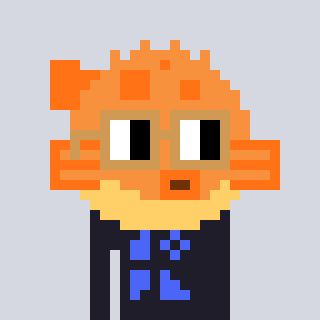
a pixel art character with square brown glasses, a pufferfish-shaped head and a grayscale-colored body on a cool background